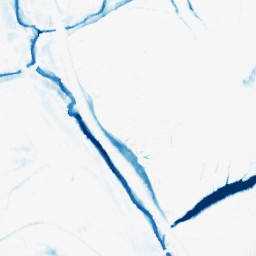
Category: morphological
Decomposition family: morphological_ellipse
Decomposition parameters: operation: closing
width: 20
height: 10
Upsampling method: fft_zeropad
Upsampling parameters: scale: 4
Upsampling scale: 4